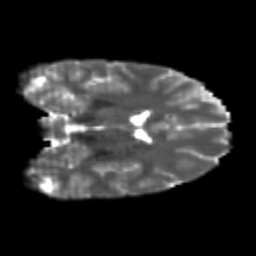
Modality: T2w
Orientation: coronal
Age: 20
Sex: female
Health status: healthy
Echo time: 0.074 s